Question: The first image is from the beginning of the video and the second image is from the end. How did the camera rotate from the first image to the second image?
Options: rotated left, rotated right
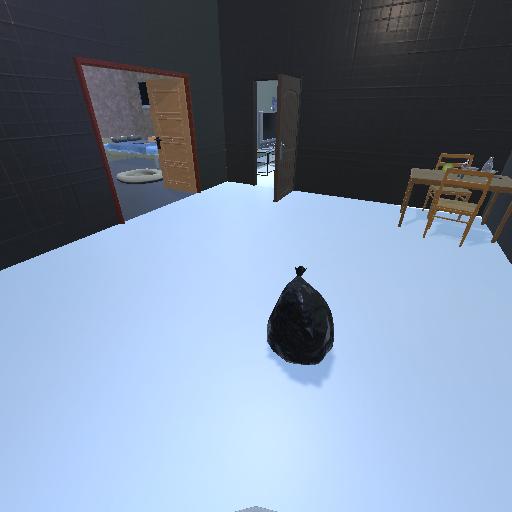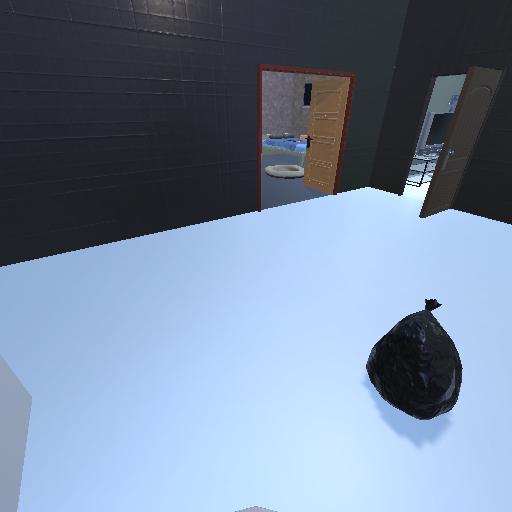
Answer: rotated left